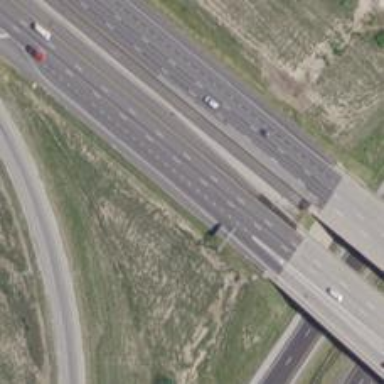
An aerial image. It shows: Motorway link with embankment beside it.